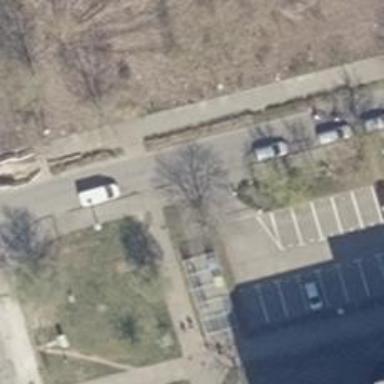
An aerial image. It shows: Footway with concrete surface.